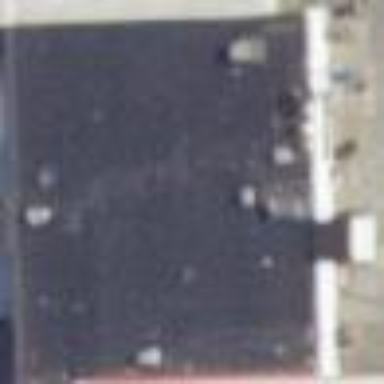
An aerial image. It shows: Retail building.